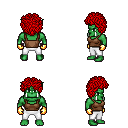
a pixel art fantasy rpg character, male body template, orc, green skin, brown pirate shirt, white pants, red curly afro hairstyle, gold gloves, four views (front, back, left, right), 2x2 character sprite sheet, small pixel art, hard edges, no anti-aliasing